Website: crate-barrel
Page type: address-validator
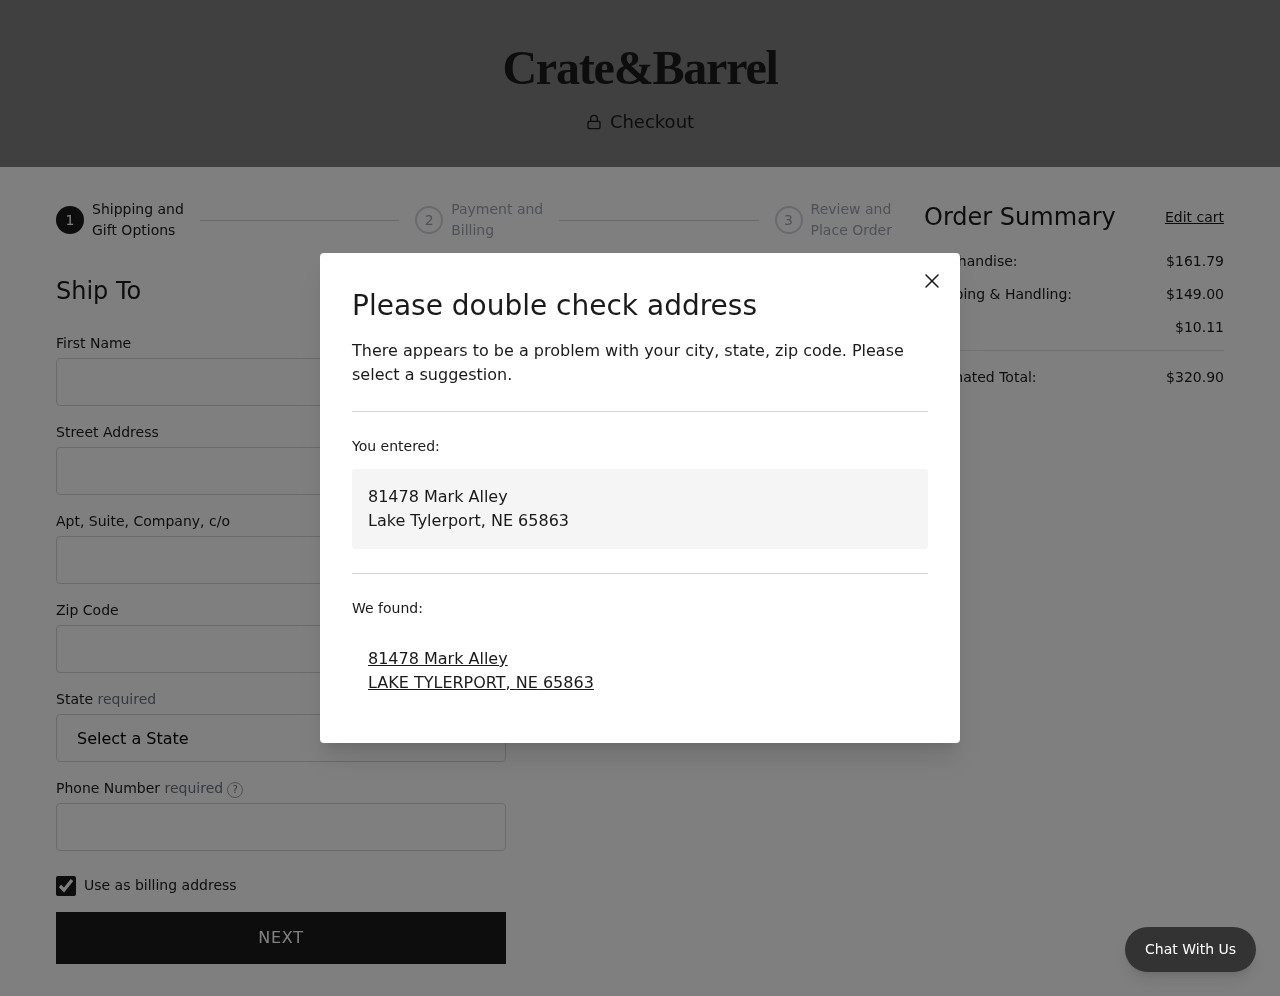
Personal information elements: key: PII_CITY
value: Lake Tylerport
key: PII_CITY
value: LAKE TYLERPORT
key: PII_FIRSTNAME
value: Nicole
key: PII_PHONE
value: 5592376493
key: PII_POSTCODE
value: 65863
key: PII_STATE
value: Nebraska
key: PII_STATE_ABBR
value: NE
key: PII_STREET
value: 81478 Mark Alley
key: PII_STREET2
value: Apt. 636
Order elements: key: ORDER_SUBTOTAL
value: $161.79
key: ORDER_SHIPPING_COST
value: $149.00
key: ORDER_TAX
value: $10.11
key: ORDER_TOTAL
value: $320.90